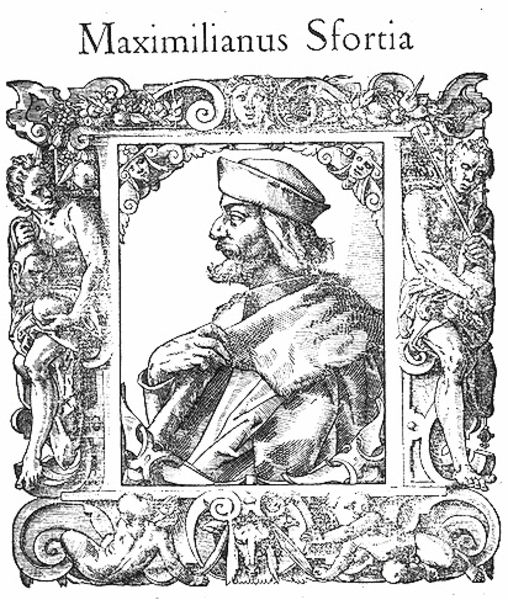
Titel: Bildnis des Herzogs Massimiliano Ercole Sforza von Mailand
Künstler: Tobias Stimmer
Institution: (Seriendruck)
Schlagwörter: hand, kopf, mann, umhang, finger, hut, nase, profil, schwarz, stirn, weiss, obst, haube, ornament, bart, kappe, mütze, falten, gesicht, kragen, pelz, rahmen, schädel, bildnis, portrait, porträt, auge, gewand, haare, mantel, girlande, engel, früchte, putto, trauben, kopfbedeckung, holzschnitt, schrift, grafik, graphik, kaiser, könig, ornamente, name, buch, druck, schwarz weiss, radierung, stich, titel, buchstaben, holzdruck, herrscher, fürst, namen, gut, volute, zierde, putten, ornamentik, maximilian, zierwerk, rollwerk, maximilianus, mentel, maximilan, sfortia, maximilianus sfortia, sforina